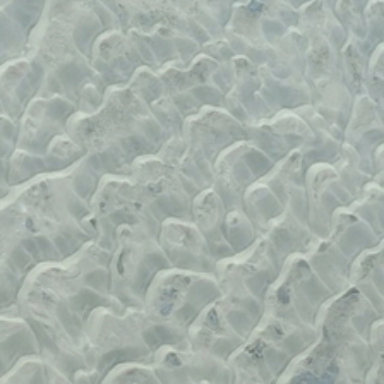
Many ripples like fish scales are in a piece of gray desert .